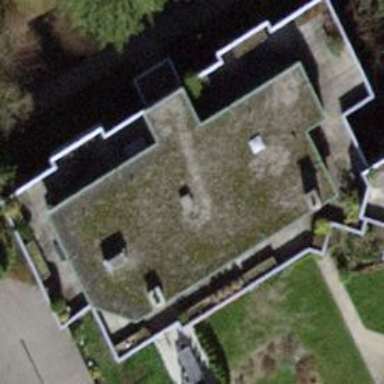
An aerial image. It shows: Flat-roofed residential building.